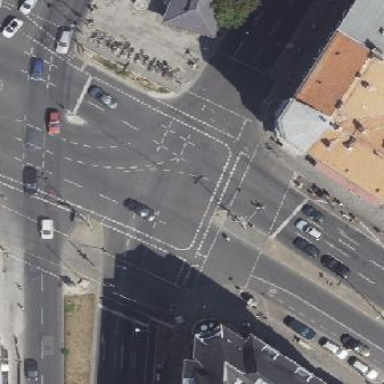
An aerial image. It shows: Junction.